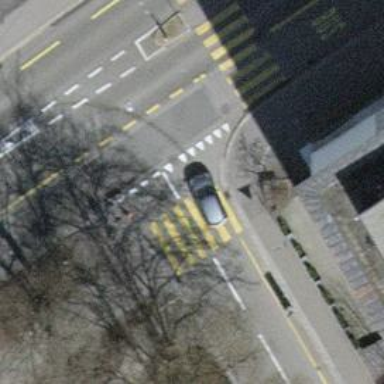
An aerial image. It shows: Marked road crossing.